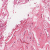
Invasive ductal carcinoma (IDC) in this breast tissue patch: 0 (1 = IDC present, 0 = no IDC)